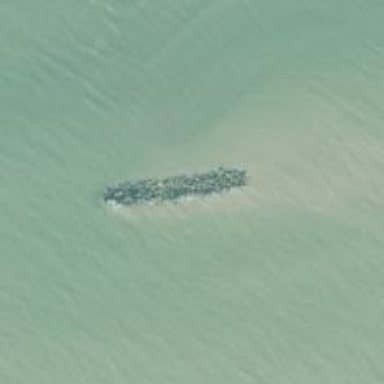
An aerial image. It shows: Breakwater structure.